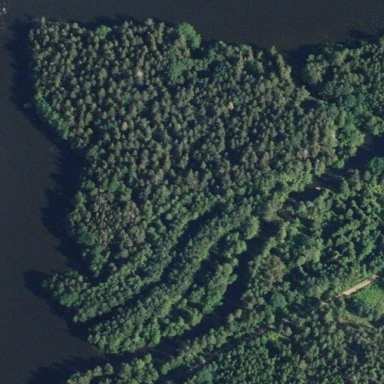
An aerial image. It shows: Deciduous woodland on small islet.